RGB frame:
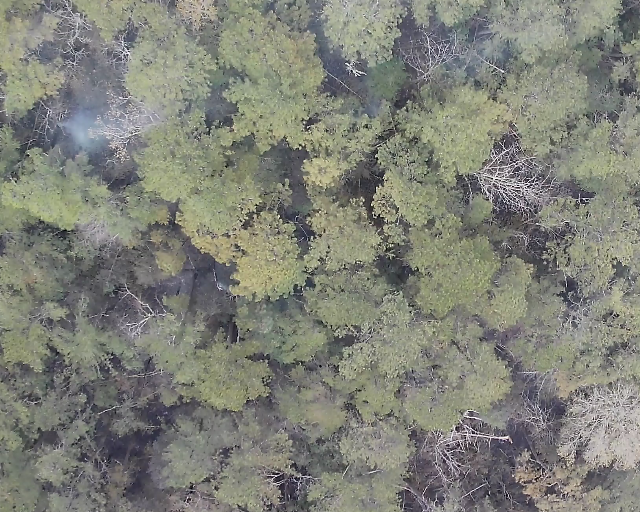
Thermal frame:
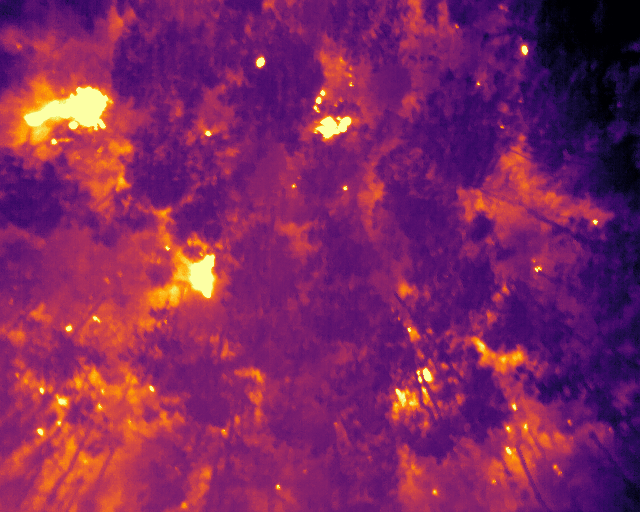
Captured: 2026-02-26 03:07:25
Pixels at or above 80 °C: 568 (fraction of frame: 0.001733)